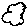
Label: cloud